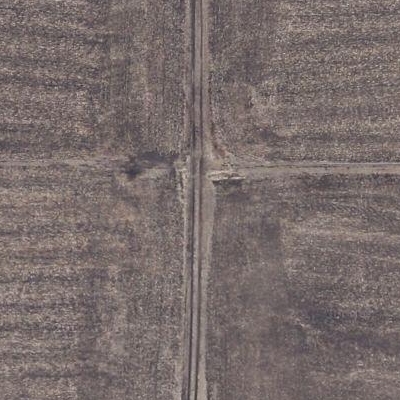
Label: bField